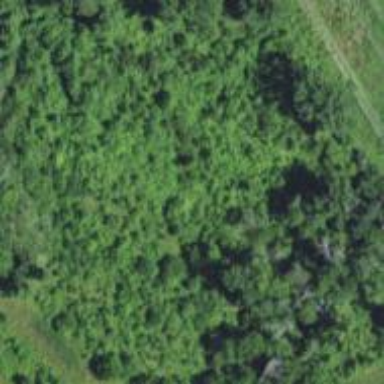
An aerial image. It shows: Clearcut man-made area surrounded by scrub vegetation.